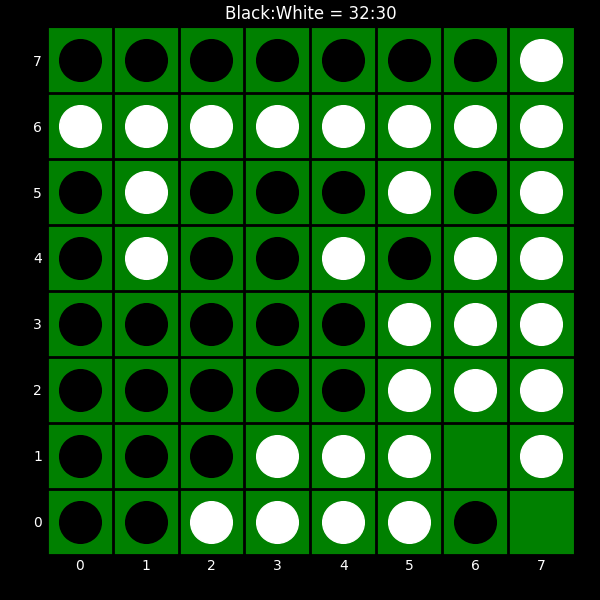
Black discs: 32
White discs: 30